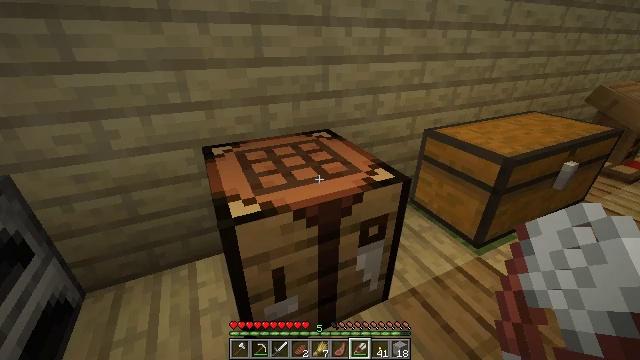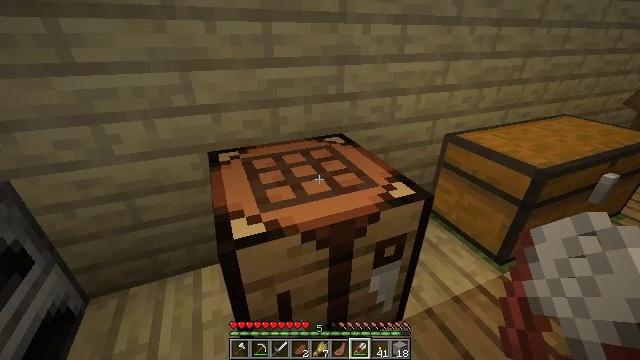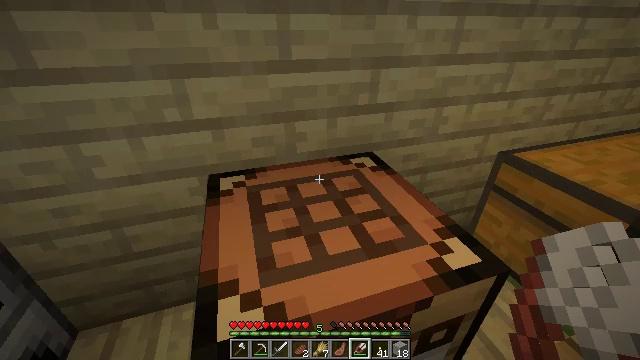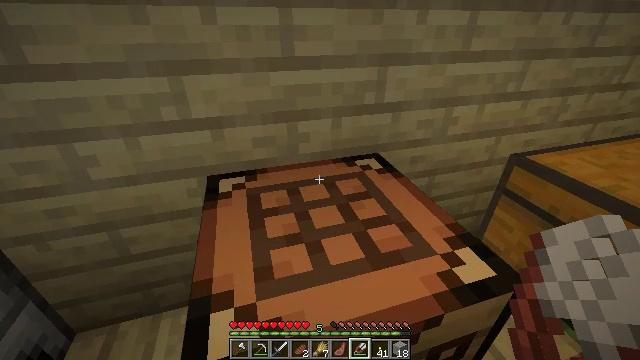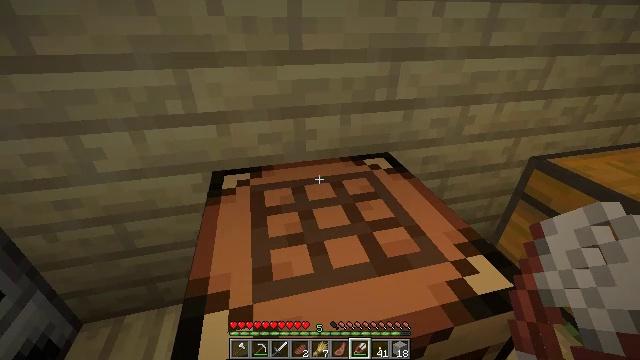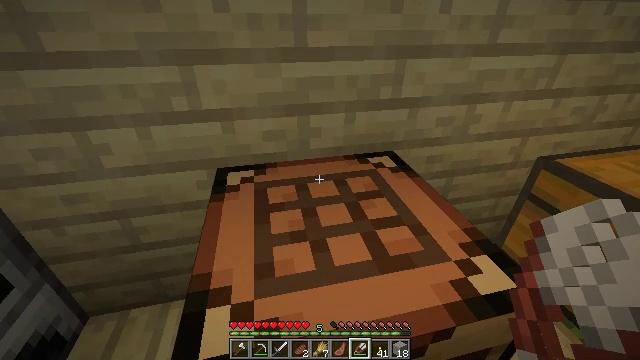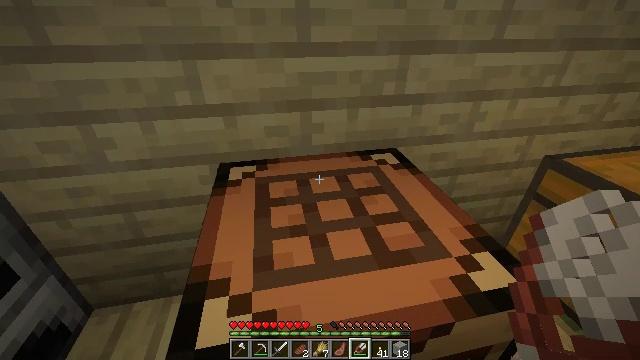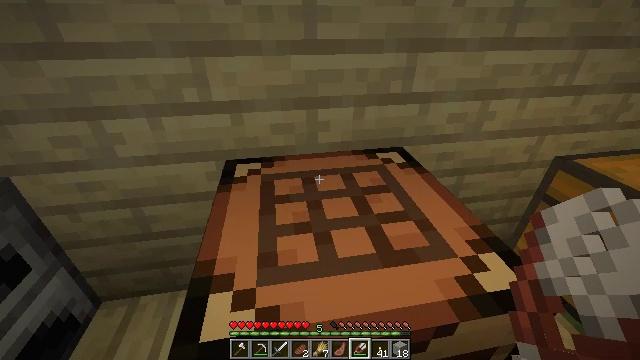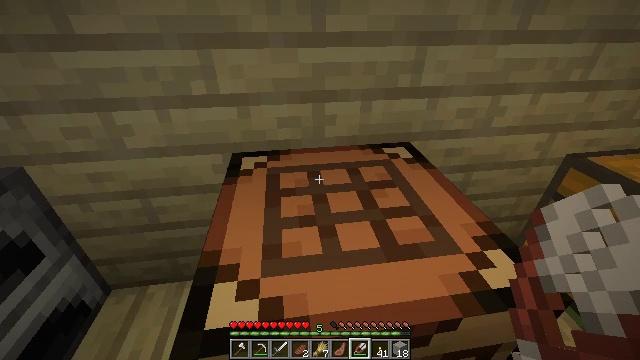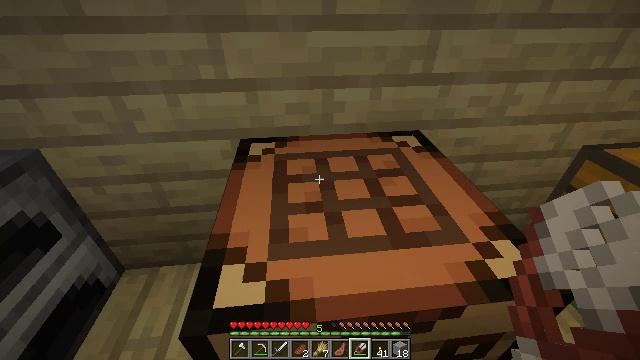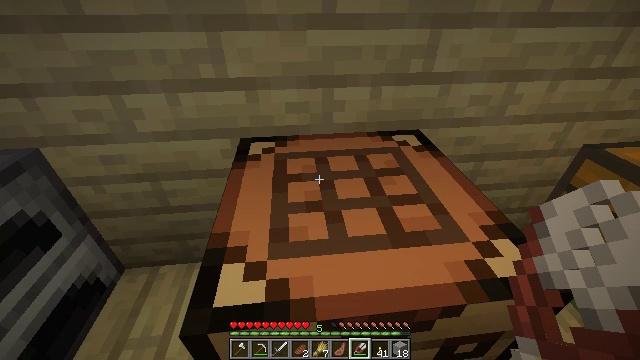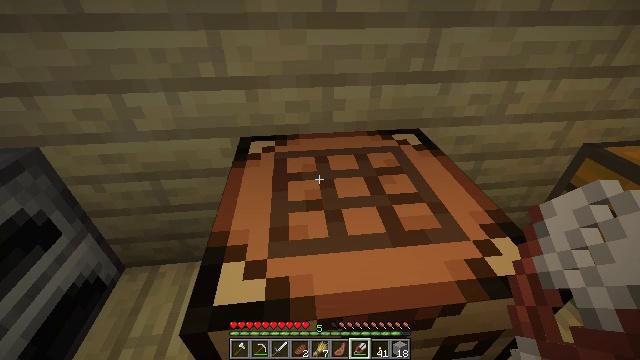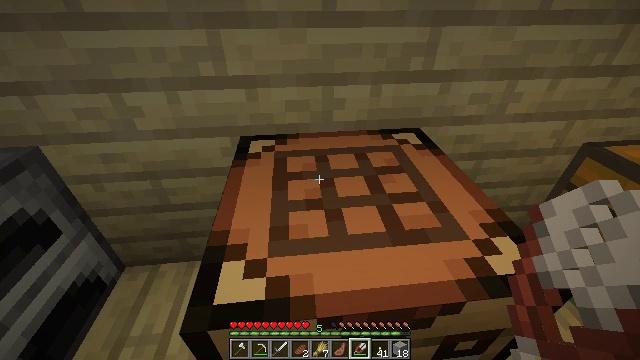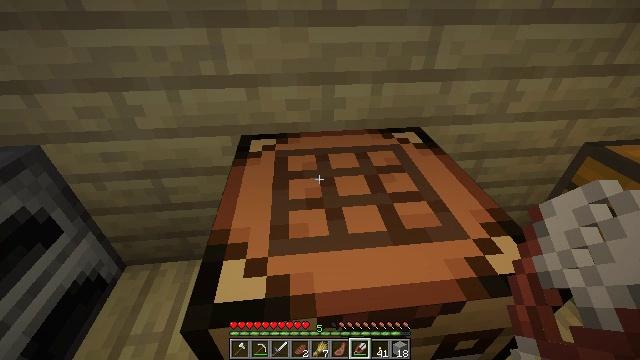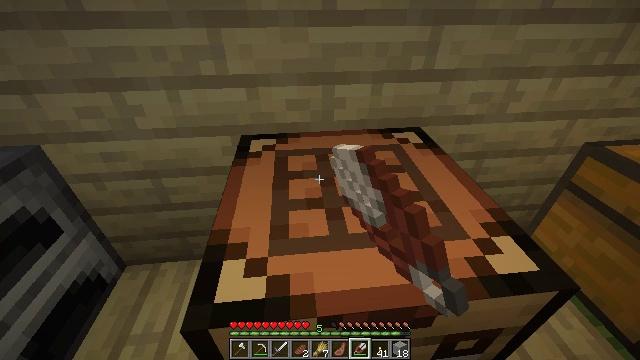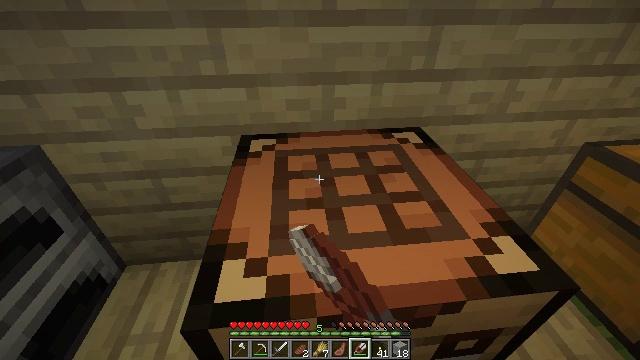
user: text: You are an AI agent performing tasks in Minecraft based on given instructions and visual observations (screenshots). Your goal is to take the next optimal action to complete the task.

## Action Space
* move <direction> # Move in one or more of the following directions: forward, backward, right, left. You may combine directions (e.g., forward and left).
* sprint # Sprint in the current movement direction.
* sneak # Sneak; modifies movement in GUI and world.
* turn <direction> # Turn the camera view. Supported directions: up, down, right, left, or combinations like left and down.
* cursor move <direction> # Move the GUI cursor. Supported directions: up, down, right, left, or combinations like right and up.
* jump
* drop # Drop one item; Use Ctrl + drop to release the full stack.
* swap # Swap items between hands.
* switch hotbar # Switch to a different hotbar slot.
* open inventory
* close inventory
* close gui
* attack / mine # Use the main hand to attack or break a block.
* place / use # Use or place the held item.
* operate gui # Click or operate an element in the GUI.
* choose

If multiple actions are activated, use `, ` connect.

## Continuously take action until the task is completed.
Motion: motion action
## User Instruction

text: Create a gray bed by combining wool and planks.
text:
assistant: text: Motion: move forward, turn left
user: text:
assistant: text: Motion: move forward, turn left and down
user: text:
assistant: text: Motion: turn left
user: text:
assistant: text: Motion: turn left
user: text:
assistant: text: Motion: turn left
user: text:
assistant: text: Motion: turn left
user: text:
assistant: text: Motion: turn left
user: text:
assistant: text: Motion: turn left and down
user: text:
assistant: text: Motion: turn left and down
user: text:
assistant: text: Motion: no_op
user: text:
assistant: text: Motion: no_op
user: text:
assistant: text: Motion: no_op
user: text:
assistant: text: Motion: use / place
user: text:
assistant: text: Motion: use / place
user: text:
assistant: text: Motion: use / place
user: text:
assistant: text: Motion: no_op
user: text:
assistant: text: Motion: no_op
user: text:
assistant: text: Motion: open gui
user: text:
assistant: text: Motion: no_op
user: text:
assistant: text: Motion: no_op
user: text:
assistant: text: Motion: cursor move right and up
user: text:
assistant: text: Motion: cursor move right and up
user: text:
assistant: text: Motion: no_op
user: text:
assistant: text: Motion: no_op
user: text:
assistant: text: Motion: no_op
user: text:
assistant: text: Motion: no_op
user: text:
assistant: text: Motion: no_op
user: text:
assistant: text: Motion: no_op
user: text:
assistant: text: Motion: no_op
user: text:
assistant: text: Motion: no_op